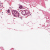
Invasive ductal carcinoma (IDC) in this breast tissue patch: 0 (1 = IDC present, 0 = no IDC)